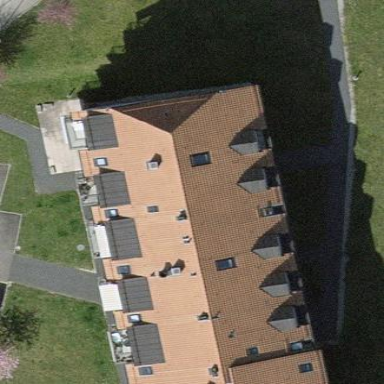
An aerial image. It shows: Hipped roof on apartment building.